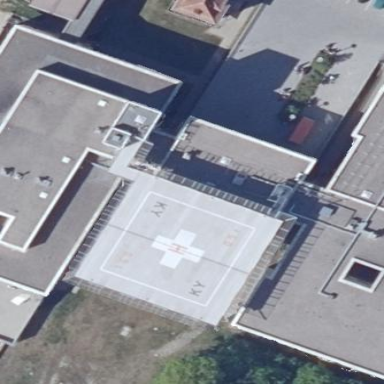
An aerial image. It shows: Hospital building.